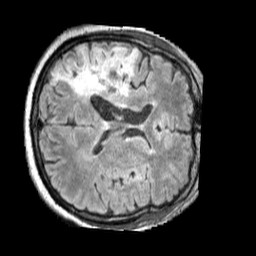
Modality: FLAIR
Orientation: axial
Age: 51
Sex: male
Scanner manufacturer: siemens
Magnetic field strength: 3 T
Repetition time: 5 s
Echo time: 0.387 s